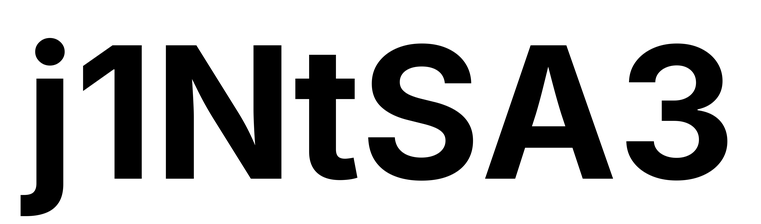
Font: Inter_Bold